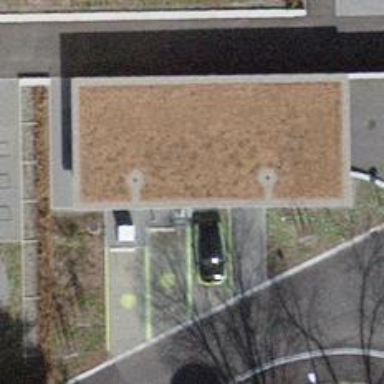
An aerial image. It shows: Charging station.